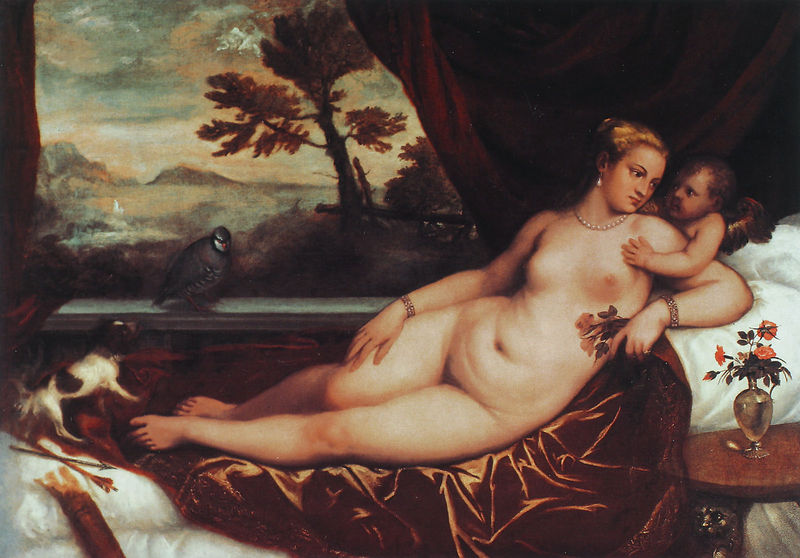
Titel: Liegende Venus mit Cupido, Hündchen und Rebhuhn
Künstler: Tizian
Institution: Florenz, Uffizien
Schlagwörter: akt, baum, berg, flügel, gemälde, himmel, nackt, vogel, landschaft, blume, busen, fenster, frau, haar, hund, rose, blond, jung, falten, taube, vorhang, haare, decke, kind, perlen, engel, vase, liegen, berge, nabel, liegend, zehen, halskette, armband, amor, köcher, liegt, pfeil, armkette, köcher#